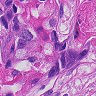
Metastatic tissue present: yes